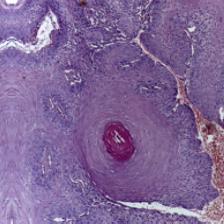
Diagnosis: OSCC